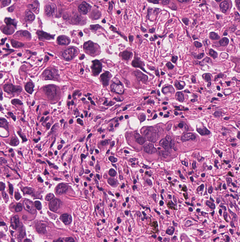
Tumor epithelial tissue: yes
Tumor-associated stroma tissue: yes
Normal tissue: no